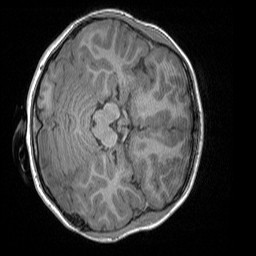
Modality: T1w
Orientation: axial
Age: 8
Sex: female
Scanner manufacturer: siemens
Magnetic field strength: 3 T
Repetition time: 1.65 s
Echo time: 0.00203 s